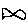
Label: fish